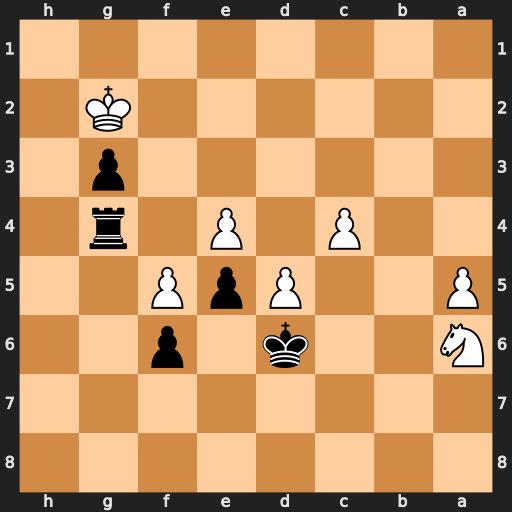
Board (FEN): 8/8/N2k1p2/P2PpP2/2P1P1r1/6p1/6K1/8
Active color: b
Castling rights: -
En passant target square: -
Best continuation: Rxe4 c5+ Kxd5